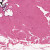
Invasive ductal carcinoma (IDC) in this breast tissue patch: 0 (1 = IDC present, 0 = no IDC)